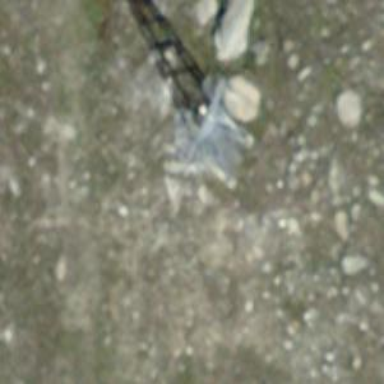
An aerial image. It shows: Chair lift captured from aerial perspective.